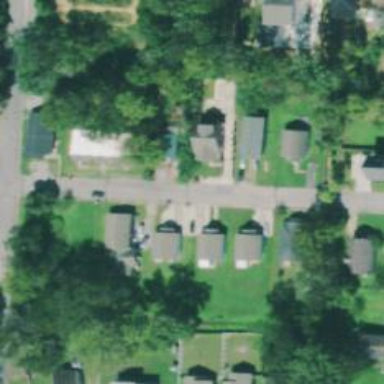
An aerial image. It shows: Residential road with sidewalk on the left.